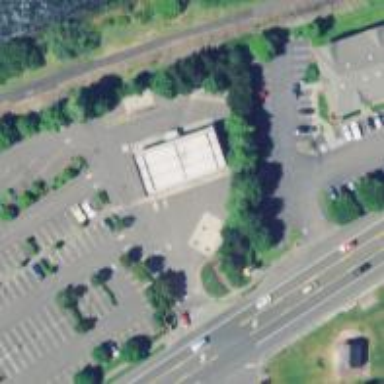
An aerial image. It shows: Convenience shop.